Question: How to show the user location icon(blue dot) on the top of the map view pin image.
Now the user location icon is hidden by the pin image.(below the pin image).
How to do this task ?(check screenshot)
Is it possible to show the user location icon on the top of the image ?
Thank you.

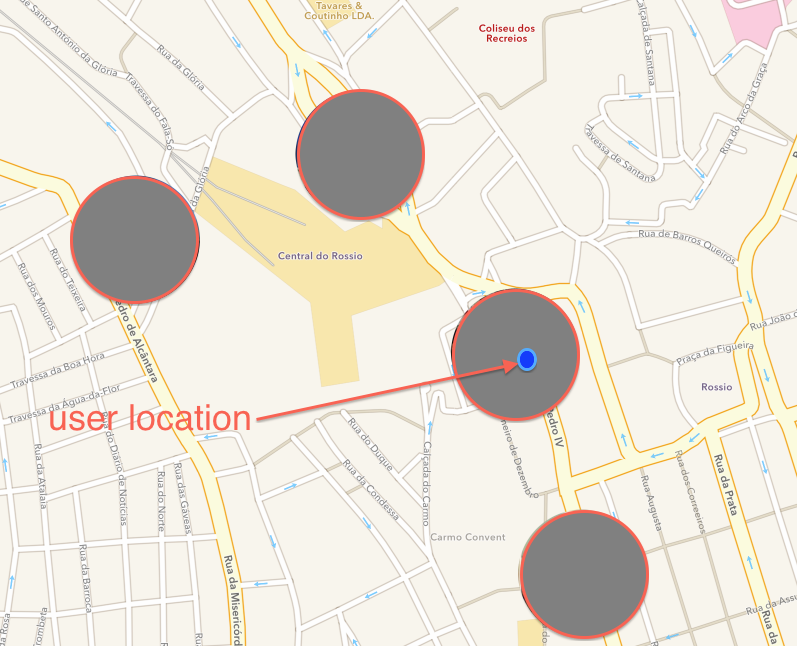
Answer: You can fetch the annotation for the userLocation and bring his view to front.
'''
MKAnnotationView *annotationView = [self.mapView viewForAnnotation:self.mapView.userLocation];
[annotationView.superView bringSubviewToFront:annotationView];
'''